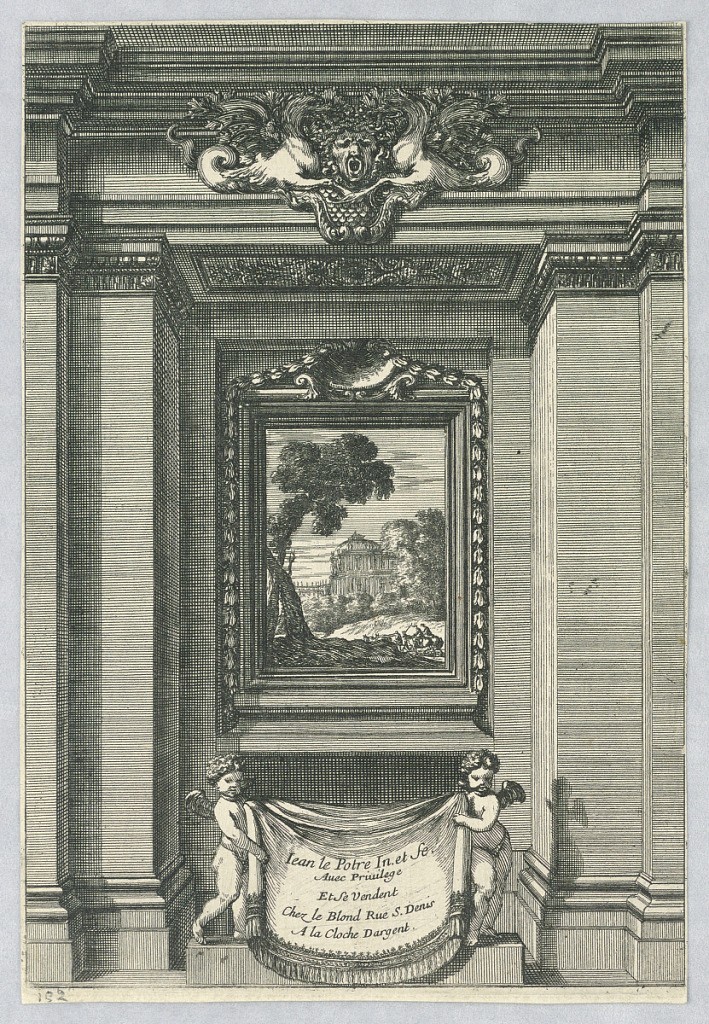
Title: Design for a Niche With a Painting
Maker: Jean Le Pautre, French, 1618–1682
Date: ca. 1660
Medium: Etching on paper
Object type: Print
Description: A painting representing a landscape with a castle hangs in the rear of a rectangular niche. Two putti hold a cloth with an inscription.